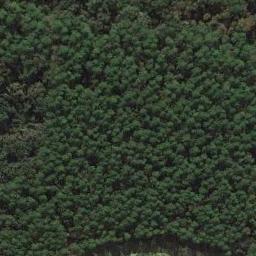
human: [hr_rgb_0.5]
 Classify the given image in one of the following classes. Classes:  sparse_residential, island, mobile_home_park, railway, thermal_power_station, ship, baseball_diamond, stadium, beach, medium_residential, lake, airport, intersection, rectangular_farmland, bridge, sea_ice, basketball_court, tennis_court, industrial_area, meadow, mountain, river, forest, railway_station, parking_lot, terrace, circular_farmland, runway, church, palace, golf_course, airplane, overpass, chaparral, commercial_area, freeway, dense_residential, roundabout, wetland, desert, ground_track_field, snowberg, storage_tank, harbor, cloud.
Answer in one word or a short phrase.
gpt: forest